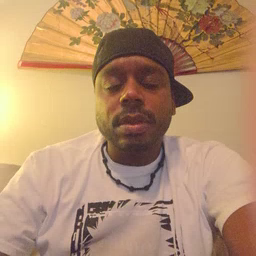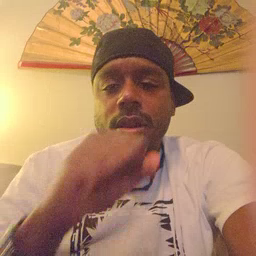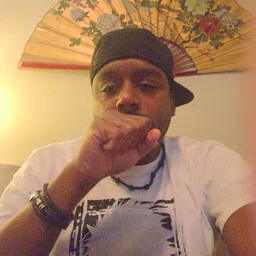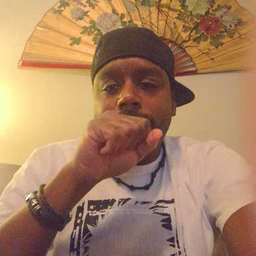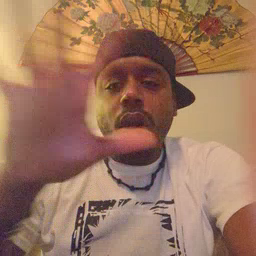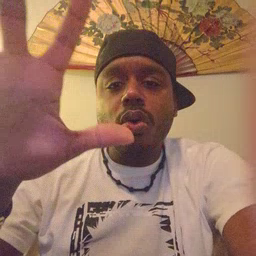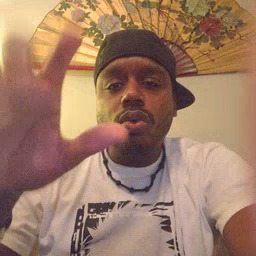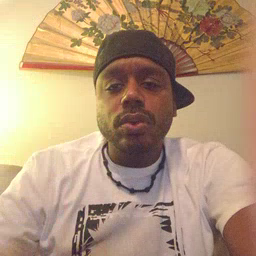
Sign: blow